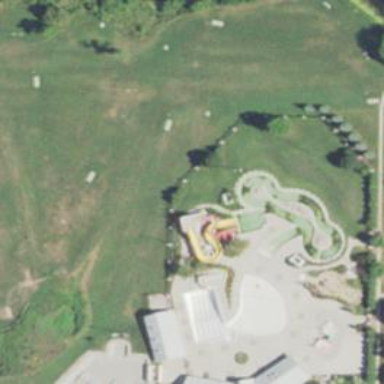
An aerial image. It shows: Water slide attraction.